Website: crate-barrel
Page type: gifting
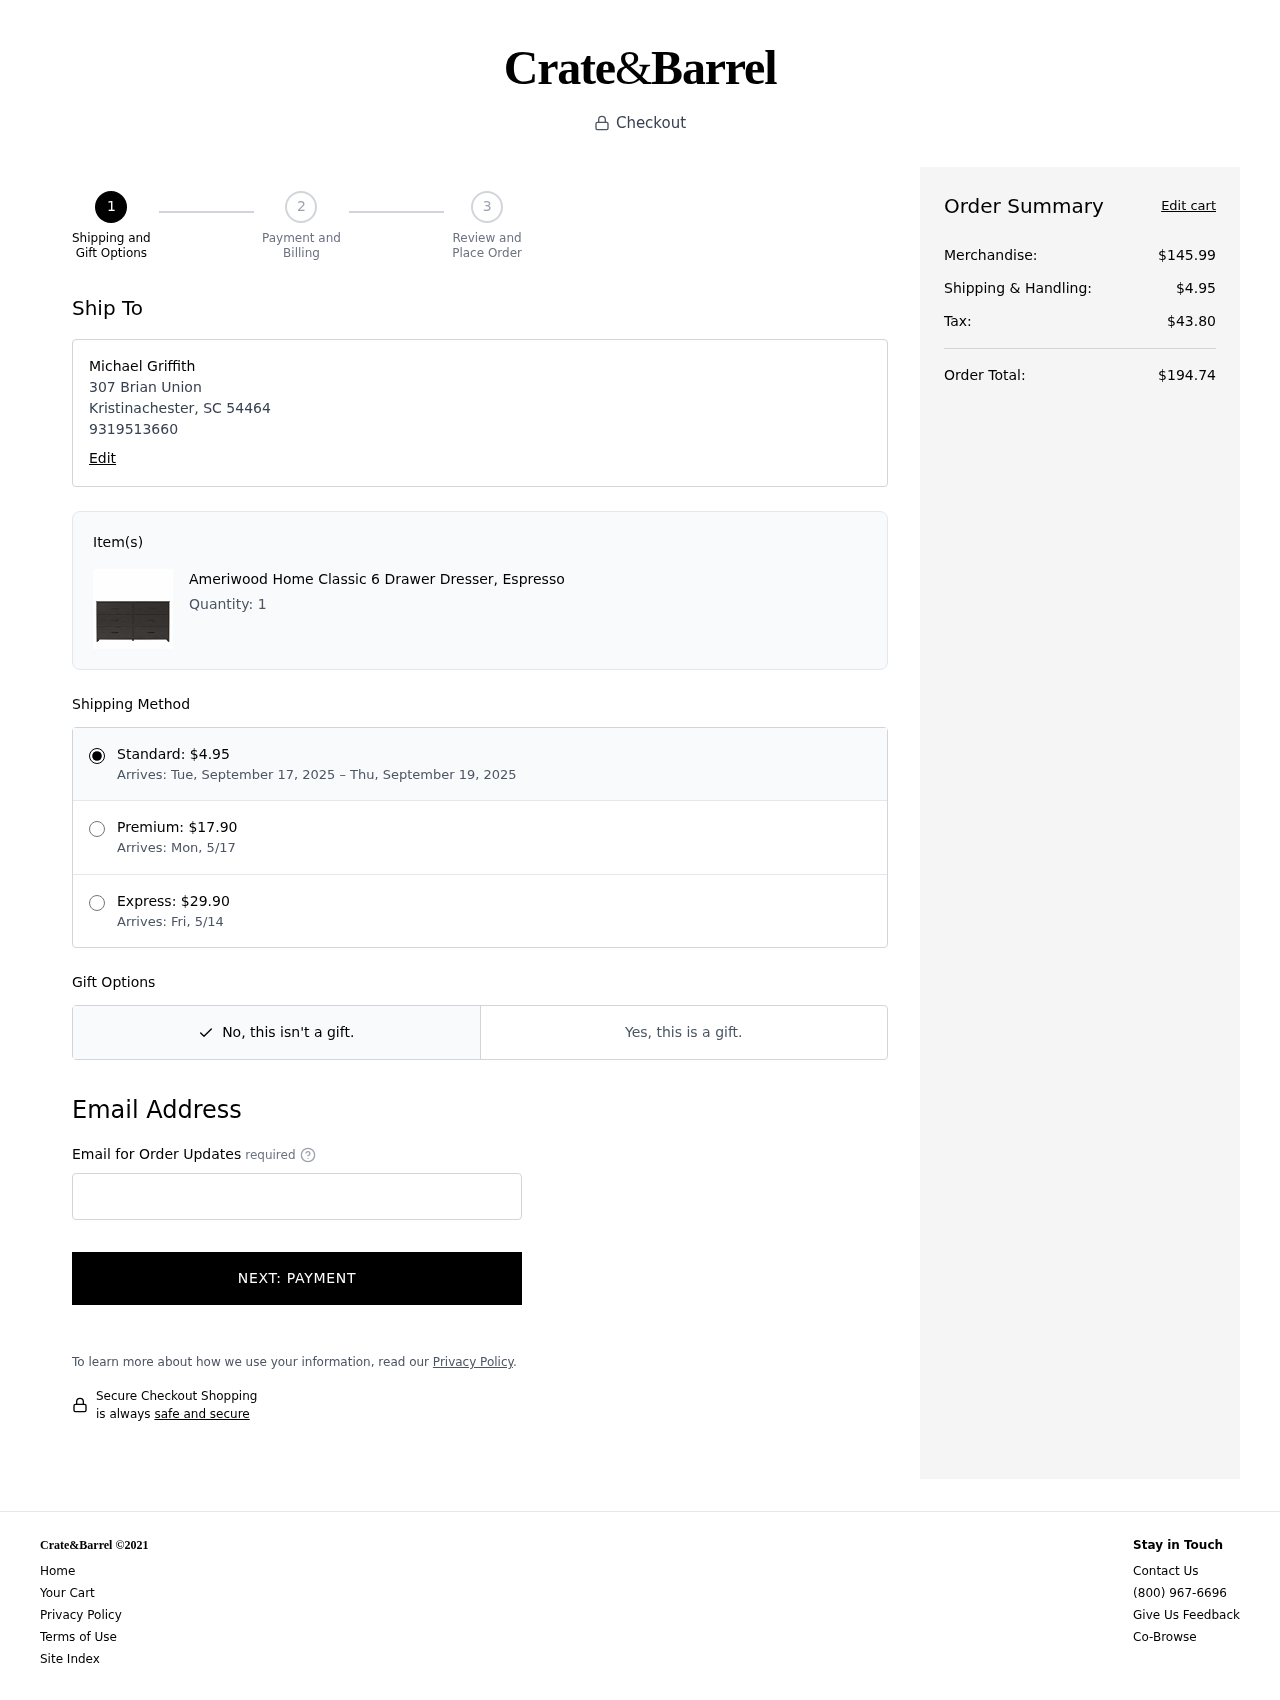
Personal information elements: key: PII_CITY
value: Kristinachester
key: PII_FULLNAME
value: Michael Griffith
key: PII_PHONE
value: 9319513660
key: PII_POSTCODE
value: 54464
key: PII_STATE_ABBR
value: SC
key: PII_STREET
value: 307 Brian Union
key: PII_EMAIL
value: michael.griffith@gmail.com
Product elements: key: PRODUCT1_NAME
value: Ameriwood Home Classic 6 Drawer Dresser, Espresso
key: PRODUCT1_QUANTITY
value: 1
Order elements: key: ORDER_SHIPPING_DATE
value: September 17, 2025
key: ORDER_DELIVERY_DATE
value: September 19, 2025
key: ORDER_SUBTOTAL
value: $145.99
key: ORDER_SHIPPING_COST
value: $4.95
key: ORDER_TAX
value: $43.80
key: ORDER_TOTAL
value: $194.74